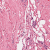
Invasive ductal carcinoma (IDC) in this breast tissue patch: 0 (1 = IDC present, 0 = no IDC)